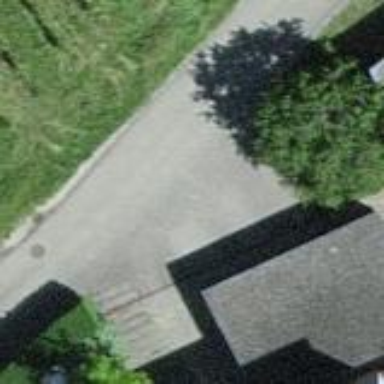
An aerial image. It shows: View of roof of building.